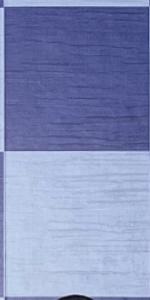
Label: Empty